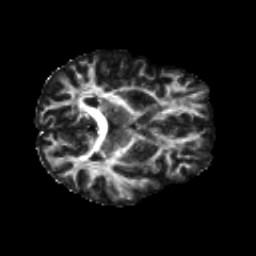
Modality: FA
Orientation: axial
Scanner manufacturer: siemens
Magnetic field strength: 3 T
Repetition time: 4.16 s
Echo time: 0.0806 s